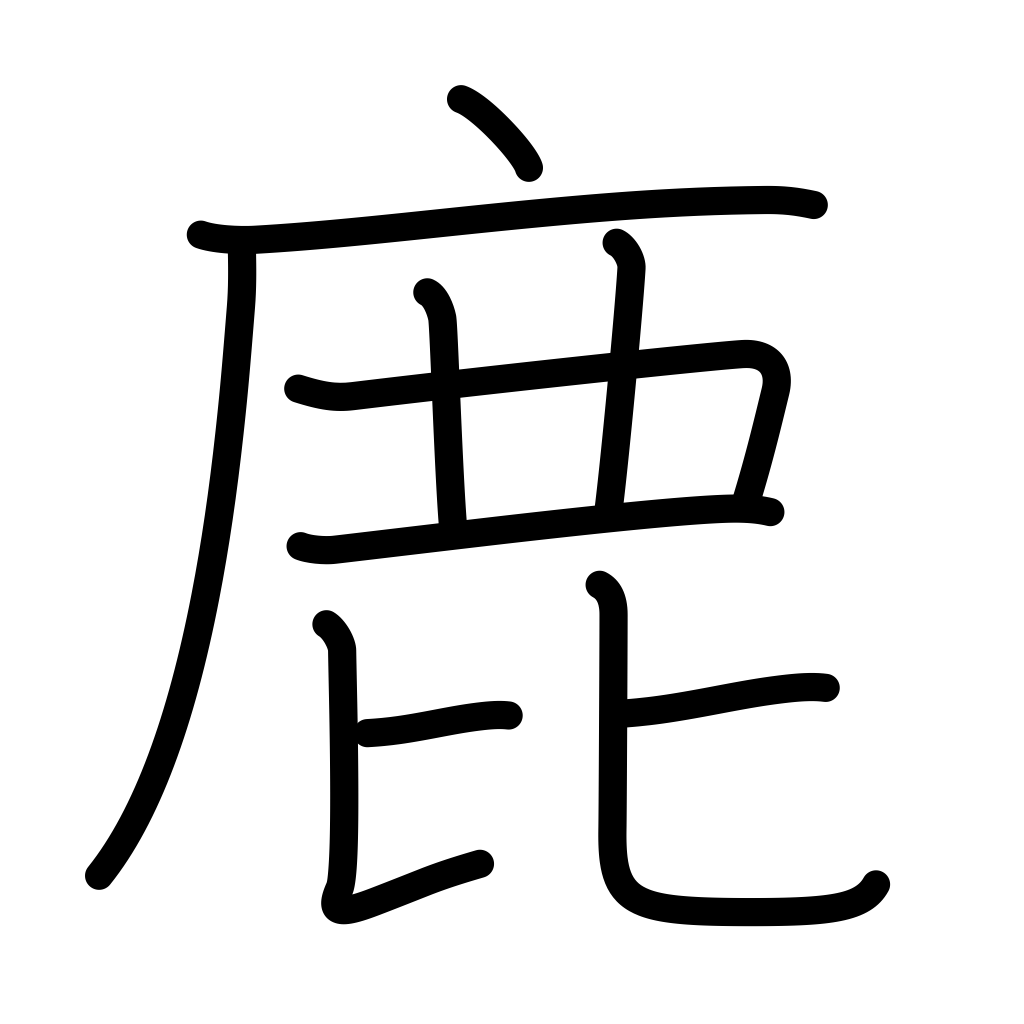
Meaning: deer